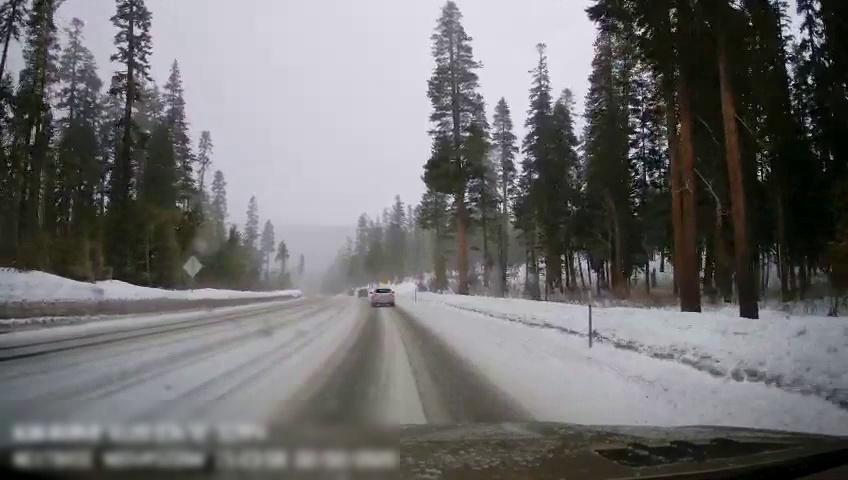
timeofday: Day
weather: Snowy
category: Drivable Space
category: Vehicles | SUV
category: Traffic | Signs